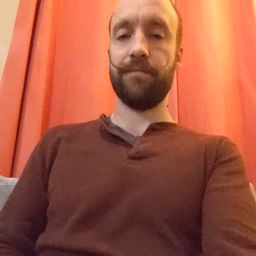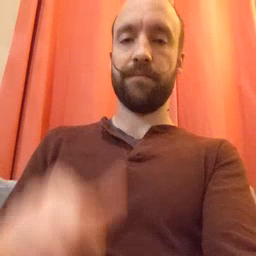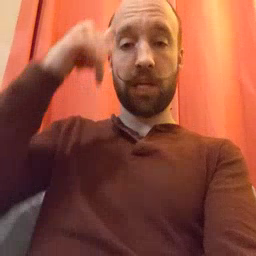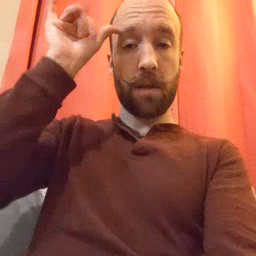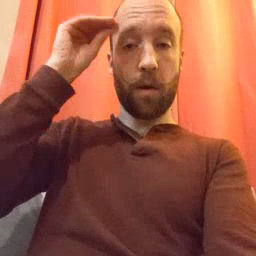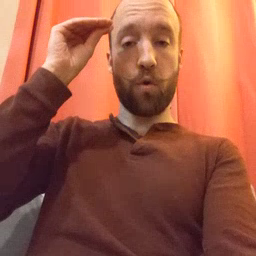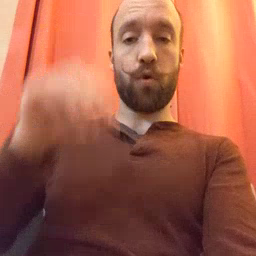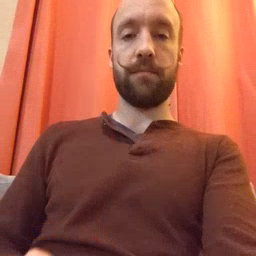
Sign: cowboy